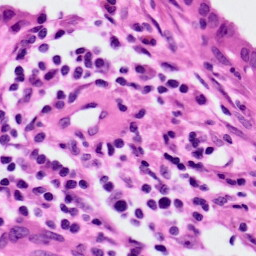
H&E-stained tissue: Lung